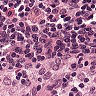
Metastatic tissue present: no